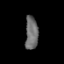
Tissue: prostate
Cell type: Endothelial cells
Senescence score: 0.6922
Nuclear area (px): 411
Mean DAPI intensity: 110.273